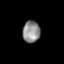
Tissue: lung
Cell type: Others
Senescence score: 0.238
Nuclear area (px): 368
Mean DAPI intensity: 141.543